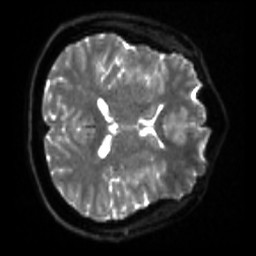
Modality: sbref
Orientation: axial
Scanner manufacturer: siemens
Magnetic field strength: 3 T
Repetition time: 4 s
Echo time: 0.0594 s